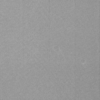
Label: not_dusty